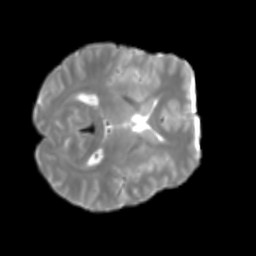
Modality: T2w
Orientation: axial
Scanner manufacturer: siemens
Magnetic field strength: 3 T
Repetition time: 4 s
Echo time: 0.0594 s